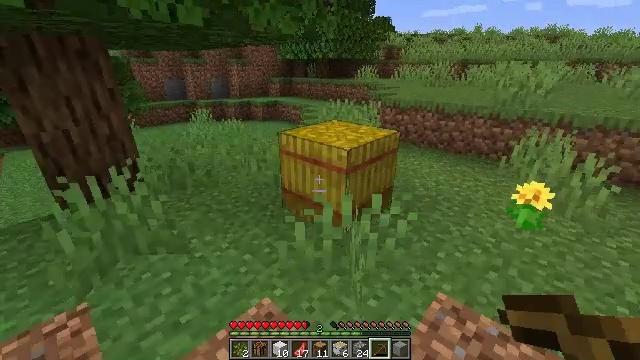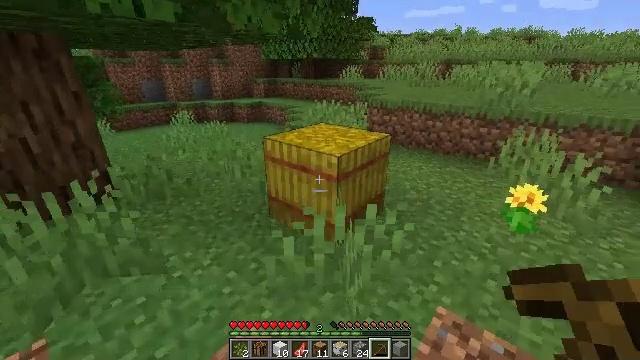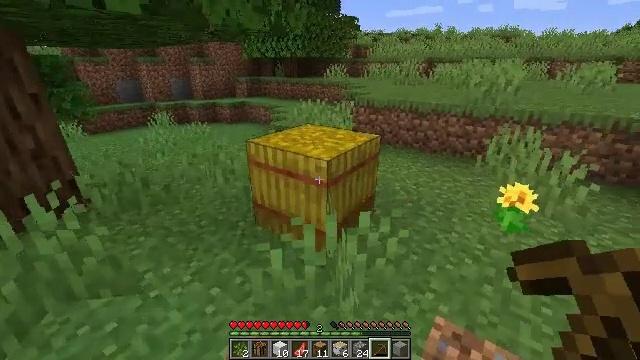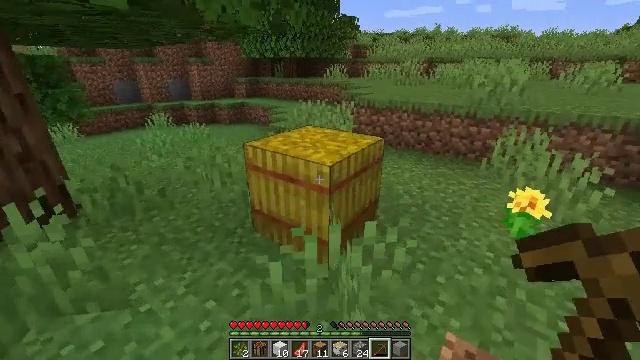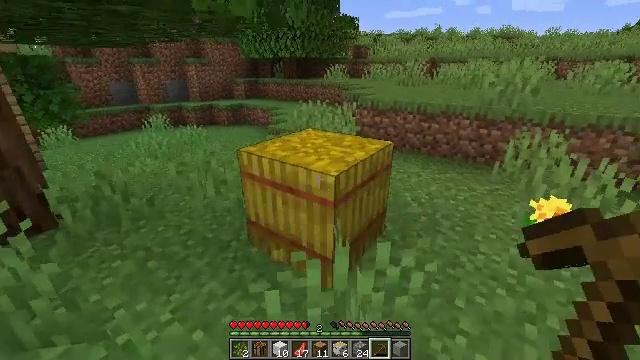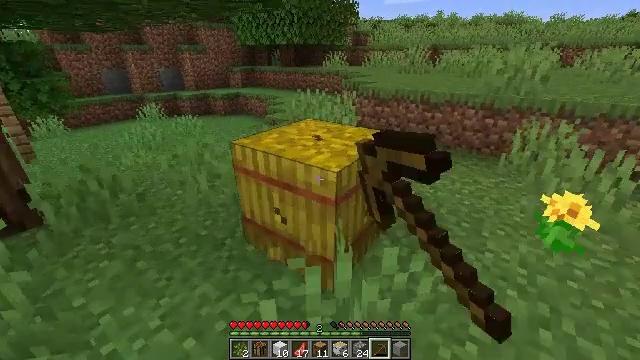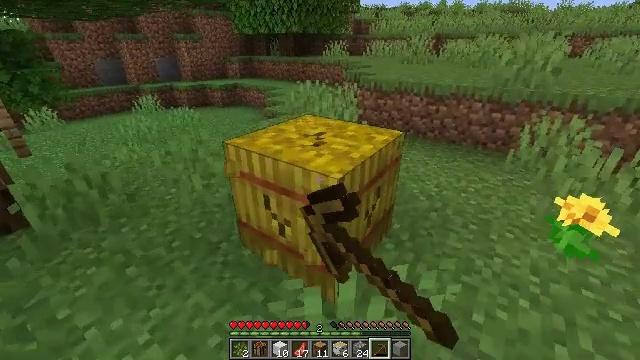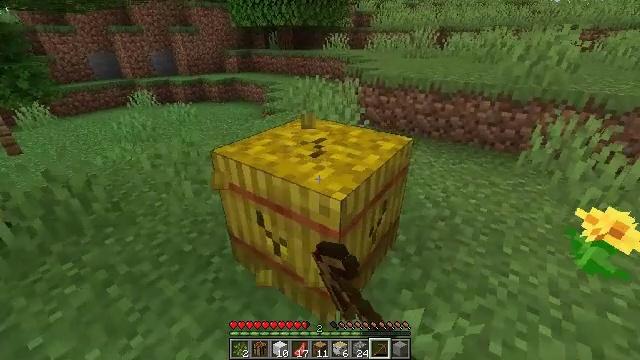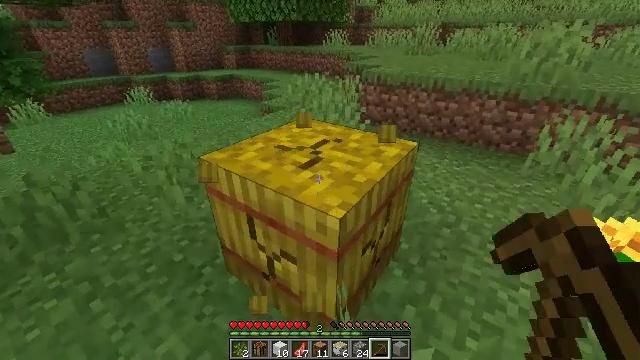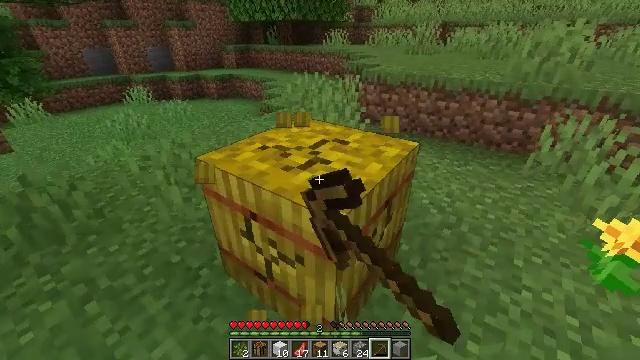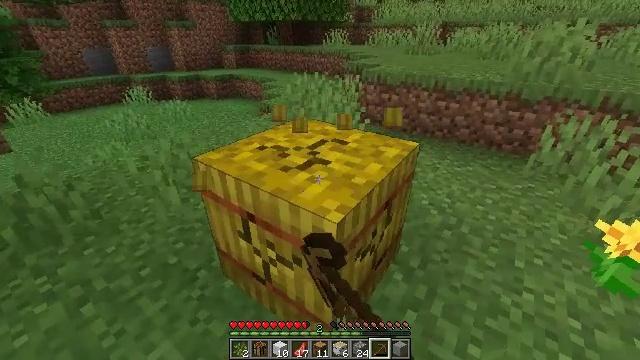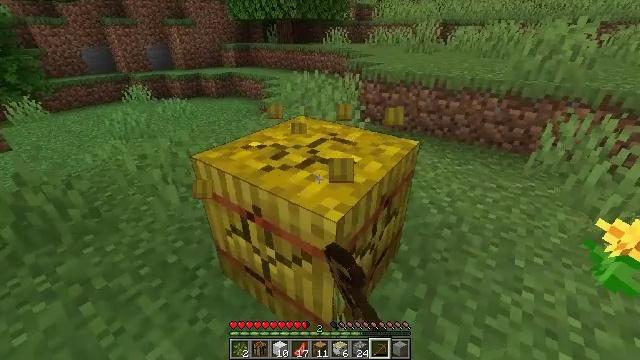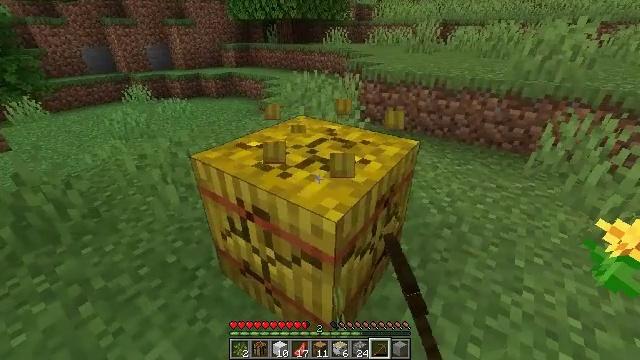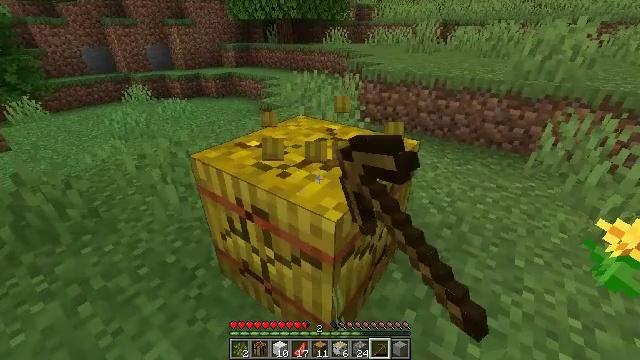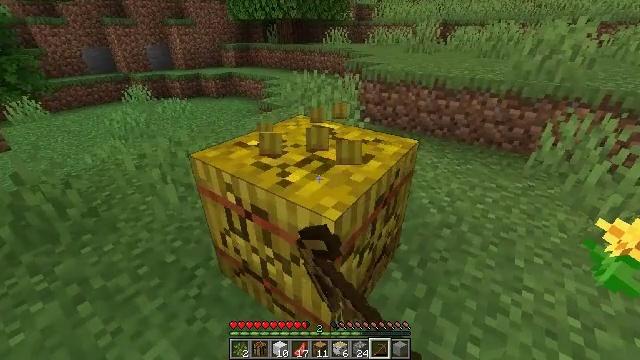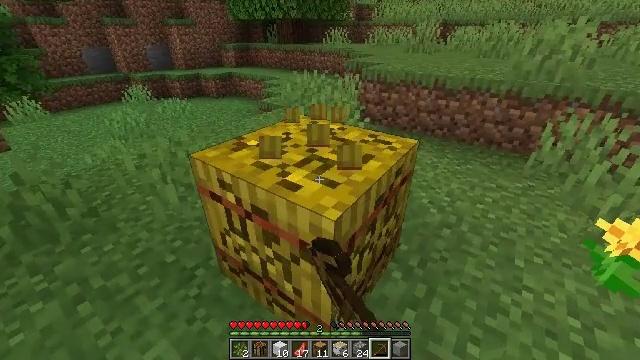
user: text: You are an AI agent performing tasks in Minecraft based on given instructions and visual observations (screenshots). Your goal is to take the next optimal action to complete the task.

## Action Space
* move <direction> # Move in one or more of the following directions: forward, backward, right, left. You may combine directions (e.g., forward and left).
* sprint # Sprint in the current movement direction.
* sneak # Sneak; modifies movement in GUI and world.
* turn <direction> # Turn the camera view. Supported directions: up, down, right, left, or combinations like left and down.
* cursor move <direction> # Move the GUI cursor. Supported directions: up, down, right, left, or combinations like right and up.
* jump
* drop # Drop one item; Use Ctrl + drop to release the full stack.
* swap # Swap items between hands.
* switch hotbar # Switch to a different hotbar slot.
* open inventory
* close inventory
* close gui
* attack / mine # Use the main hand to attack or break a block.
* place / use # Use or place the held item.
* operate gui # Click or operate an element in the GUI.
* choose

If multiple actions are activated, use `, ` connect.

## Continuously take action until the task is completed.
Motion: motion action
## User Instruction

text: Attack the hay block to get hay.
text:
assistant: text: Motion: move forward, turn right
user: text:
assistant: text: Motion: move forward, turn right
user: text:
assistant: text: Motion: move forward
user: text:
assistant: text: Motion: move forward, attack / mine
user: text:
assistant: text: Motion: move forward, turn down, attack / mine
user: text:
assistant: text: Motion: move forward, turn down, attack / mine
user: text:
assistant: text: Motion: turn down, attack / mine
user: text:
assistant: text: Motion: attack / mine
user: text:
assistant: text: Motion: attack / mine
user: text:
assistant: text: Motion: attack / mine
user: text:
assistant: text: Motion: attack / mine
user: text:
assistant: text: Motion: attack / mine
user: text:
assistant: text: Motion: attack / mine
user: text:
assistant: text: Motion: attack / mine
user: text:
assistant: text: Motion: attack / mine
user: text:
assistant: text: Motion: attack / mine
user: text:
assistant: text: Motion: attack / mine
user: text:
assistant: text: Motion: attack / mine
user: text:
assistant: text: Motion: move forward, attack / mine
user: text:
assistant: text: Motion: move forward, attack / mine
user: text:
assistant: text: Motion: move forward, attack / mine
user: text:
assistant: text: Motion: move forward, attack / mine
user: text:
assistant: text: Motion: attack / mine